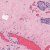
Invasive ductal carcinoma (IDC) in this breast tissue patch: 1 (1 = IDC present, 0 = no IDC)